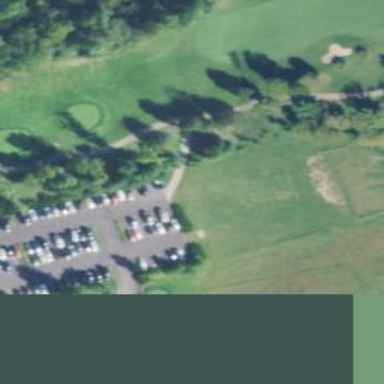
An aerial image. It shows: Path designated for golf carts.